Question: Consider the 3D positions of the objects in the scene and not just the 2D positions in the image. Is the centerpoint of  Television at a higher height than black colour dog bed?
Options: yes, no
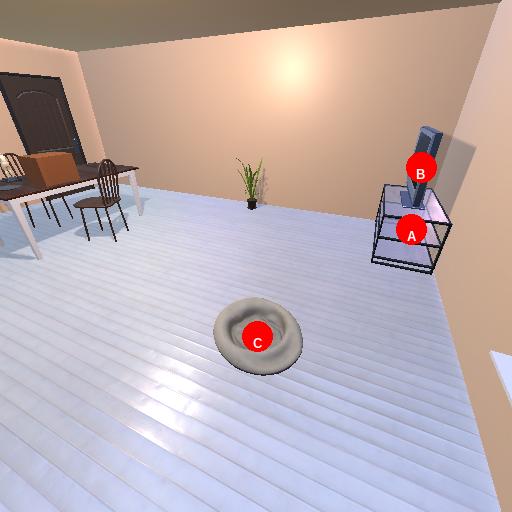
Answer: yes